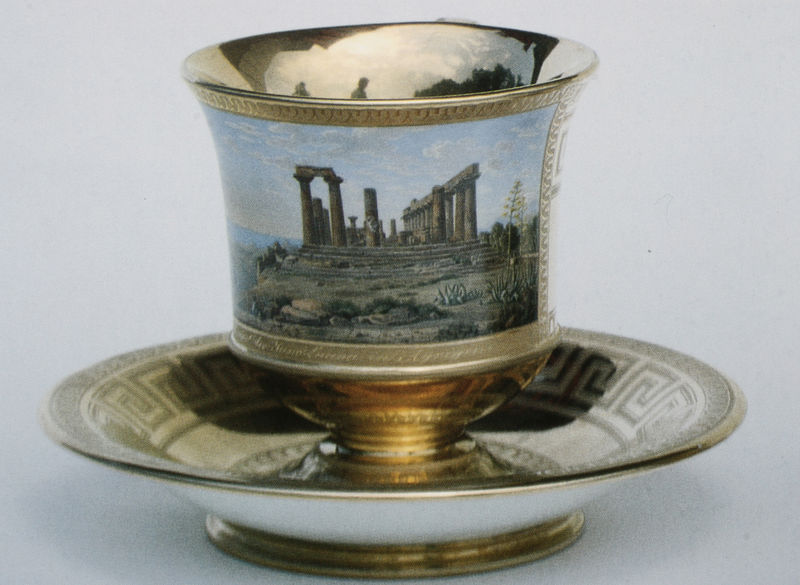
Titel: Tasse mit Ansicht aus Agrigent
Künstler: Friedrich von Gärtner
Institution: (Privatsammlung)
Schlagwörter: blau, fuß, gemälde, himmel, schatten, wasser, weiß, wolken, grün, landschaft, menschen, ocker, see, blume, grau, hell, säule, säulen, anlage, gras, wiese, wolke, beige, malerei, muster, ornament, alt, architektur, band, schale, sockel, steine, teller, bild, spiegel, spiegelung, sträucher, gold, kelch, klassizismus, pflanze, vase, hellblau, schrift, ansicht, rand, treppe, detail, glanz, dekor, verzierung, tasse, stufen, bauch, bemalt, foto, becher, ruine, gefäß, antike, motiv, porzellan, vergoldet, geschirr, untertasse, ruinen, rom, fries, raute, antik, griechisch, griechenland, agave, teetasse, tempel, golden, goldrand, porzelan, nymphenburg, ziseliert, kaffeetasse, vergoldung, mäander, athen, akropolis, altertum, standfuss, versace, klech, fotograhie, sammeltasse, patene, jhimmel, ansichtsporzellan, säzle, unterleg, boduntertasse